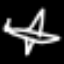
Label: airplane